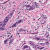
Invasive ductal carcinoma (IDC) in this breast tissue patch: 0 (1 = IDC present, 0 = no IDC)